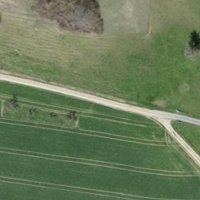
EUNIS habitat code: 52
Species observed at this site:
Chorthippus biguttulus